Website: crate-barrel
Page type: address-validator
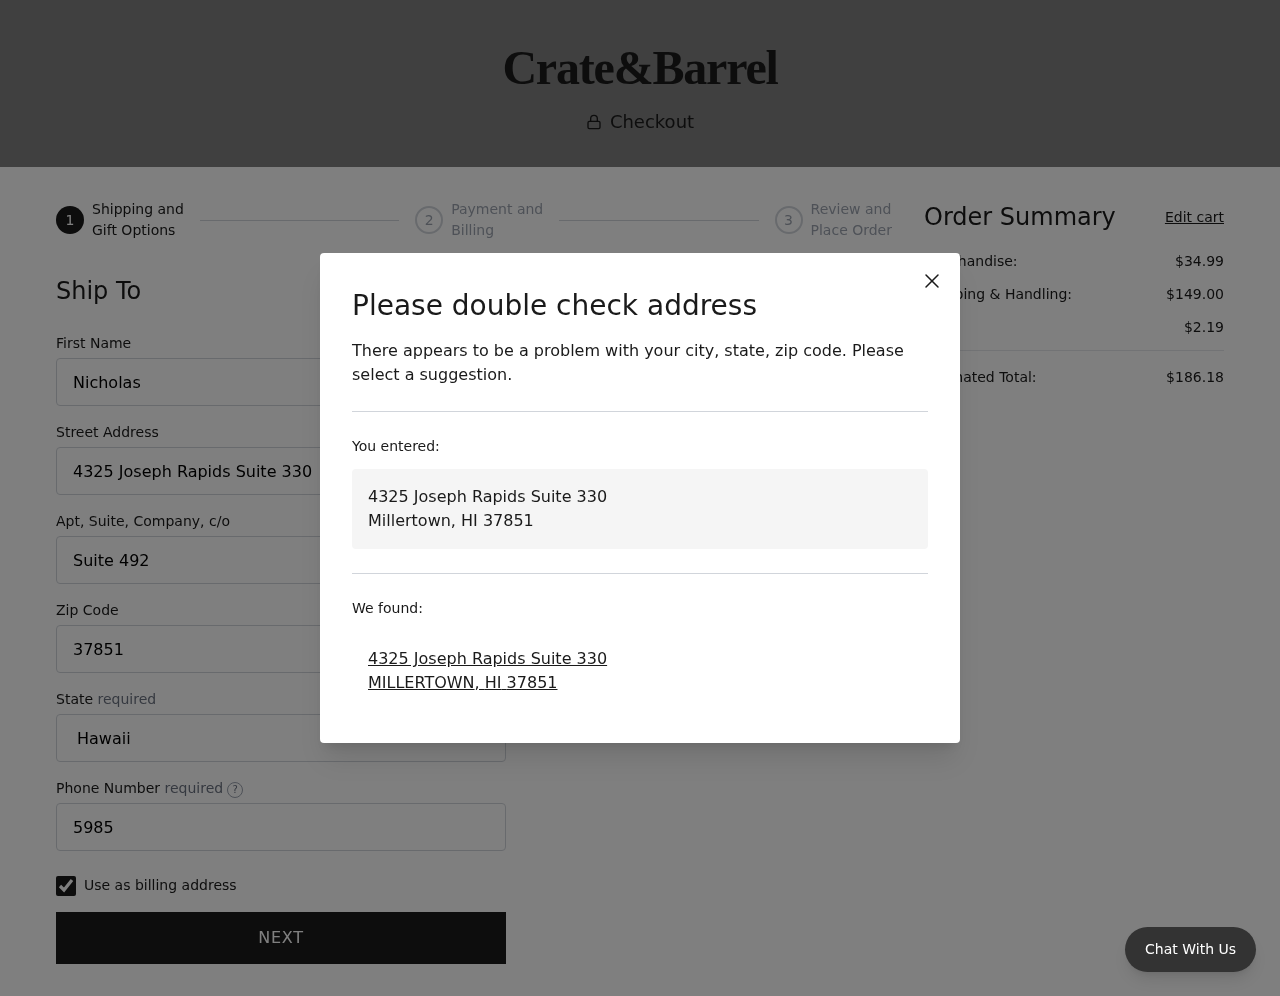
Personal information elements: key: PII_CITY
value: Millertown
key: PII_CITY
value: MILLERTOWN
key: PII_FIRSTNAME
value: Nicholas
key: PII_PHONE
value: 5985862374
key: PII_POSTCODE
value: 37851
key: PII_STATE
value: Hawaii
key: PII_STATE_ABBR
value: HI
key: PII_STREET
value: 4325 Joseph Rapids Suite 330
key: PII_STREET2
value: Suite 492
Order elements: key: ORDER_SUBTOTAL
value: $34.99
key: ORDER_SHIPPING_COST
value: $149.00
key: ORDER_TAX
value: $2.19
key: ORDER_TOTAL
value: $186.18